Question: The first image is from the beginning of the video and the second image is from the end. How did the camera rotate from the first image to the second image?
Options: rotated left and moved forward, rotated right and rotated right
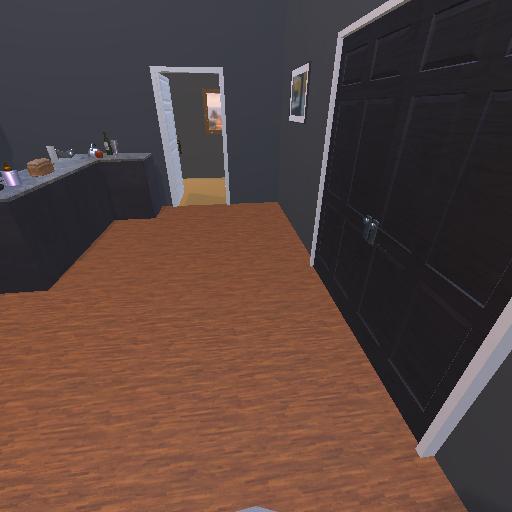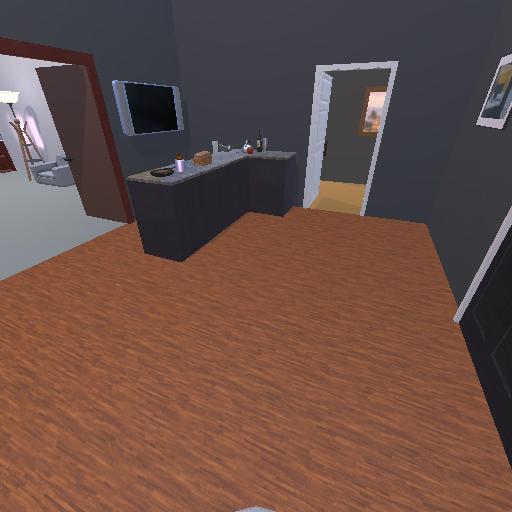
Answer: rotated left and moved forward